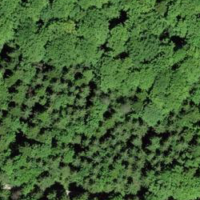
EUNIS habitat code: 44
Species observed at this site:
Pararge aegeria